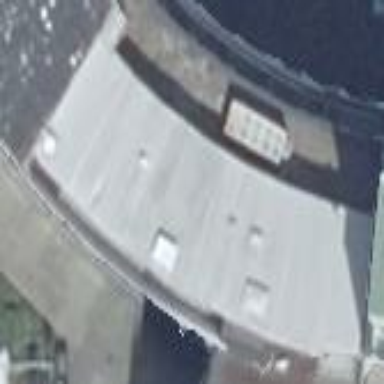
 matching the silver exterior of the building."